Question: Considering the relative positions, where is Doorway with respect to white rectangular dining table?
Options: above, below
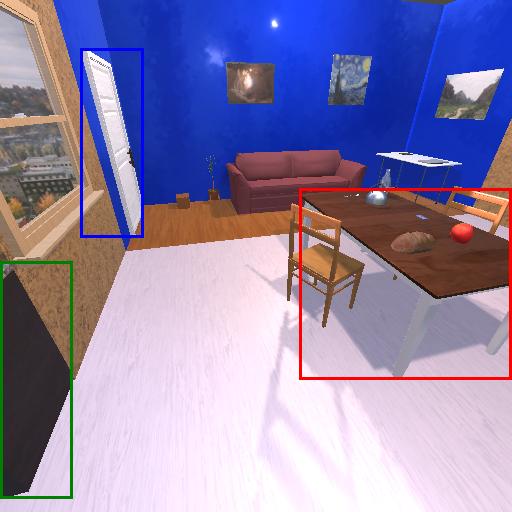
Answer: above